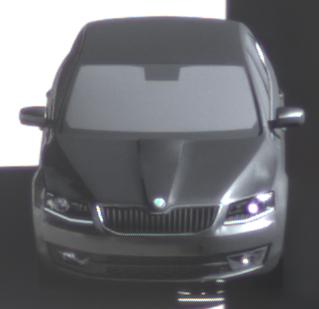
Make: Skoda
Model: Octavia 1.2 TSI
Detailed model: Octavia (III) Limousine
Model produced from: 2013/02
Model produced until: 2015/04
Doors: 5
Color: gray
Road condition: dry road
Daytime: morning or afternoon
Contrast: high contrast